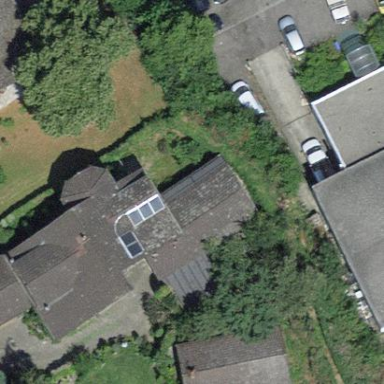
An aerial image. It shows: Building with tiled roof.